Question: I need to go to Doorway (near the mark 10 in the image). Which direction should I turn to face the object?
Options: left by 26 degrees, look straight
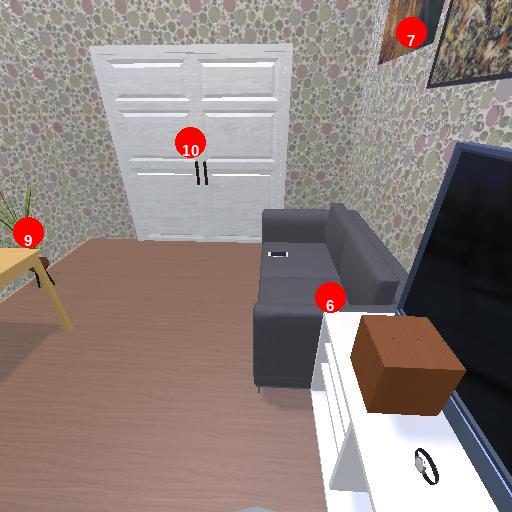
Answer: left by 26 degrees